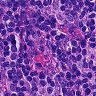
Metastatic tissue present: no